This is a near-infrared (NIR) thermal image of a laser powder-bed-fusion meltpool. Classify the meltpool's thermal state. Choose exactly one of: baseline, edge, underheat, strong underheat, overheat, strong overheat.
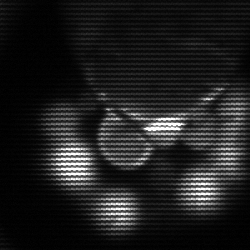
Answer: edge